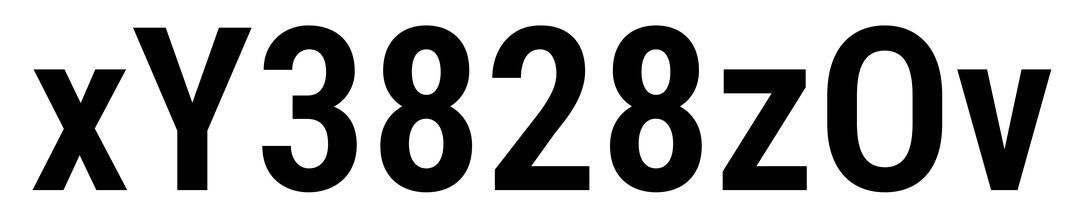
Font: Roboto_Condensed_SemiBold